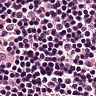
Metastatic tissue present: no